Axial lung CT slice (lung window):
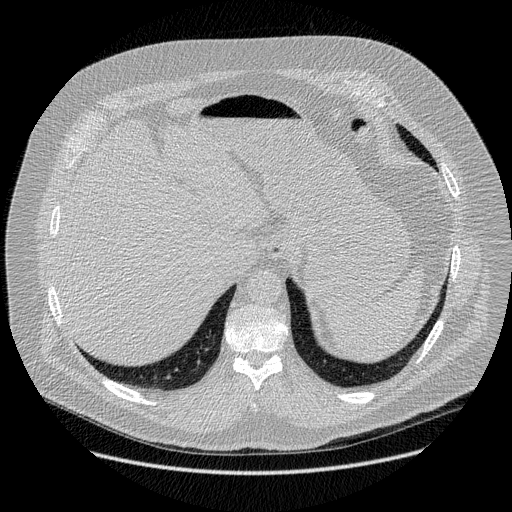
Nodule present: no